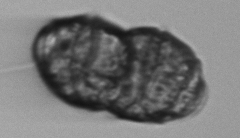
Label: Margalefidinium